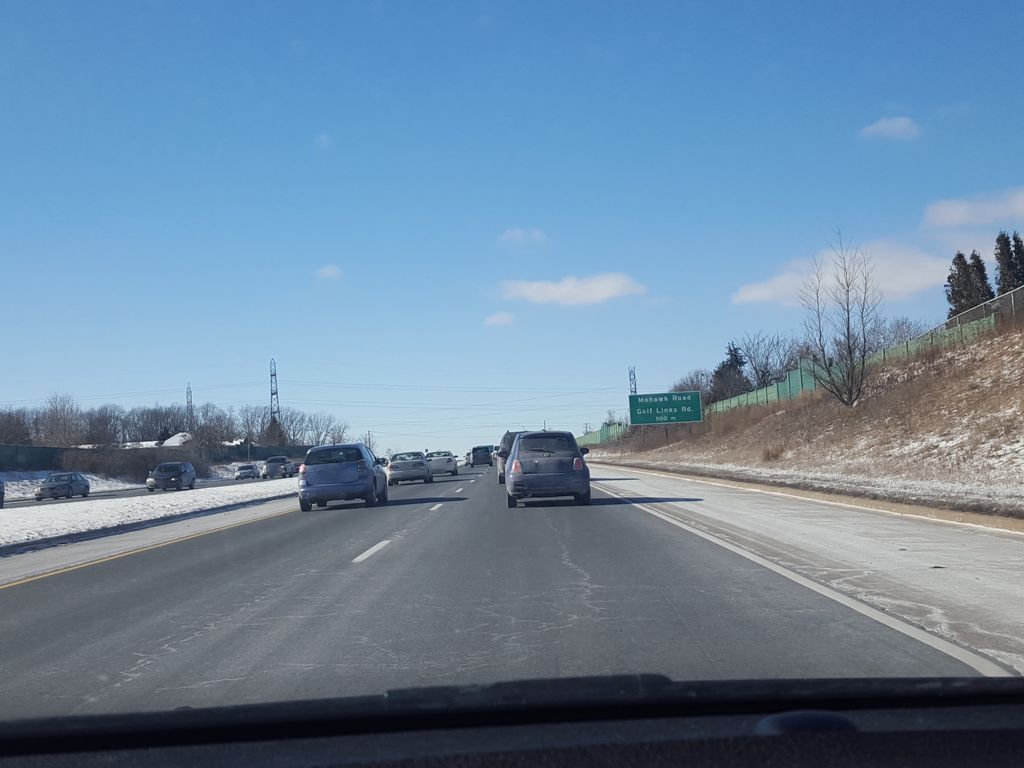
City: hamilton